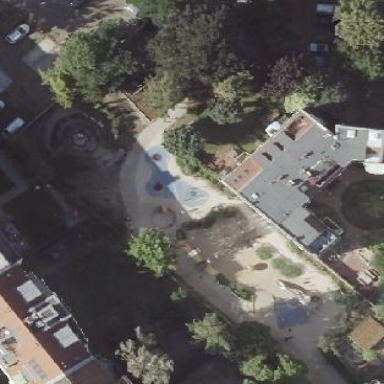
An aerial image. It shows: Playground area for leisure land.